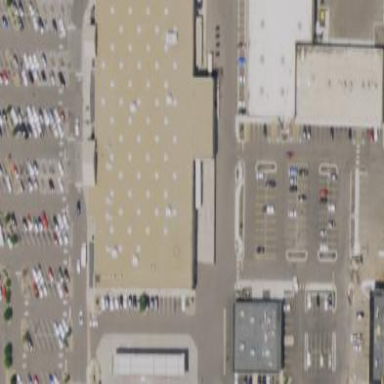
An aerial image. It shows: Retail building.